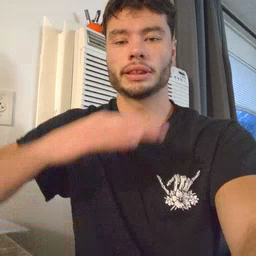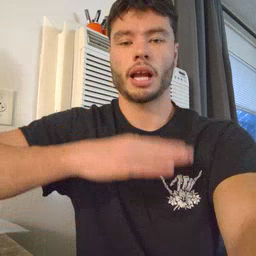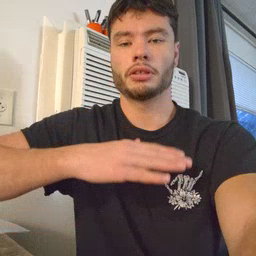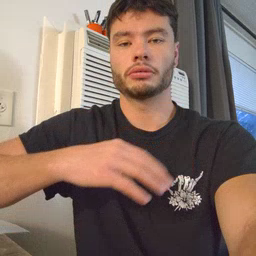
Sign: table